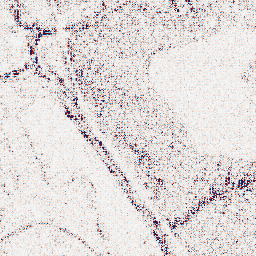
Category: wavelet
Decomposition family: wavelet_biorthogonal
Decomposition parameters: wavelet: bior4.4
level: 1
Upsampling method: bspline
Upsampling parameters: scale: 2
Upsampling scale: 2